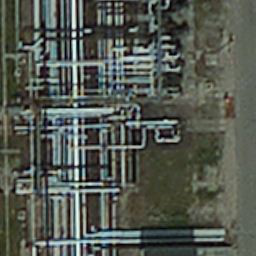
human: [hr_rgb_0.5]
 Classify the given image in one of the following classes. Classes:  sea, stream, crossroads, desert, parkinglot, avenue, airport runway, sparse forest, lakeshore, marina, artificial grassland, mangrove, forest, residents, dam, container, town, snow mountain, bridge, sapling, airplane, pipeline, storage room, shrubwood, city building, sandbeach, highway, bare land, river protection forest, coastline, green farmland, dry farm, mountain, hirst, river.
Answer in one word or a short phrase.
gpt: pipeline